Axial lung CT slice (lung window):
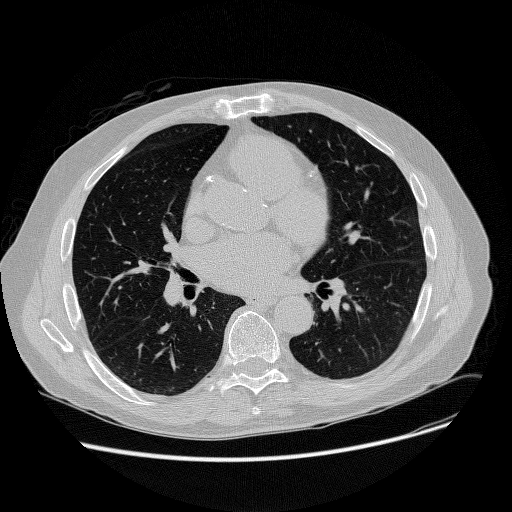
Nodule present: no